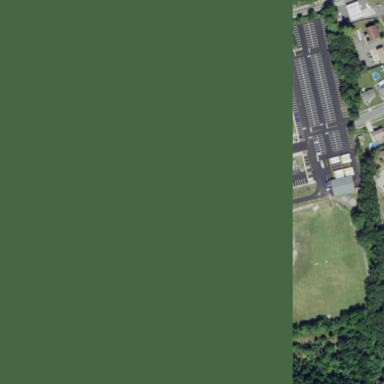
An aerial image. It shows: School.